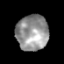
Tissue: prostate
Cell type: T cells
Senescence score: 0.2117
Nuclear area (px): 1120
Mean DAPI intensity: 148.687